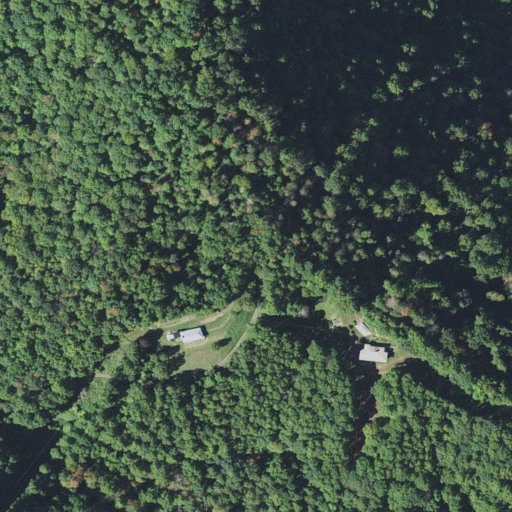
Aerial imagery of mountain in North Carolina named Sheepstamp Knob containing deciduous forest and open development